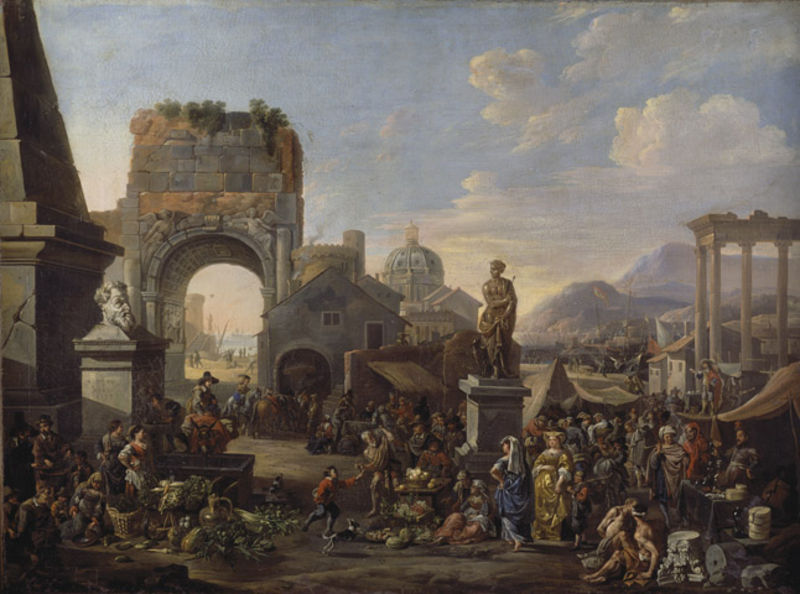
Titel: Markt zwischen antiken Ruinen
Künstler: Anton (1616) Goubau
Standort: Karlsruhe
Institution: Staatliche Kunsthalle Karlsruhe
Schlagwörter: akt, berg, blau, gemälde, himmel, kopf, mann, nackt, wasser, weiß, wolken, frauen, gelb, landschaft, menschen, stadt, braun, bunt, damen, frau, grau, kleid, männer, profil, säule, säulen, dach, gebäude, haus, hund, obst, rot, tiere, herren, leute, malerei, bart, architektur, arm, gesicht, mensch, sockel, stein, steine, öl, häuser, kirche, figur, gold, reich, adel, gewänder, händler, kind, renaissance, bauern, brunnen, esel, genre, kinder, pferd, reiter, gemüse, skulptur, statue, adelige, bogen, italien, ort, körbe, berge, mauer, markt, platz, treiben, figuren, rundbogen, kuppel, essen, büste, korb, podest, tor, ruine, verkauf, antike, palast, torbogen, dom, denkmal, menschenmasse, volk, stand, ruinen, rüstung, kathedrale, rom, kapitell, gemäuer, stadttor, statuen, antik, kund, mittelalter, obelisk, marktplatz, königlich, tempel, kunde, gelehrter, pyramide, ochse, sklaven, wirtshaus, zelt, zelte, forum, forum romanum, alltagsszene, monument, feilbieten, bildhauer, kirhce, fragmente, porta, pitoresk, markttag, st. peter, stände, waren, basar, tempelruine, schlapphut, der junge, munter, mühlstein, unruhen, obstkörbe, tempfel, hauus, statie, hier das geld, die königin und das gefolge, boben, hadrain, cauflauf, touristenmotiv, enkuppel